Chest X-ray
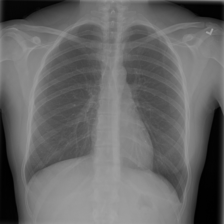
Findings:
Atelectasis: negative
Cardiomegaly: negative
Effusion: negative
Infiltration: negative
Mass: negative
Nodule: negative
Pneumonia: negative
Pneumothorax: negative
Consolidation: negative
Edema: negative
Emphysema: negative
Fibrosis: negative
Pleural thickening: negative
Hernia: negative